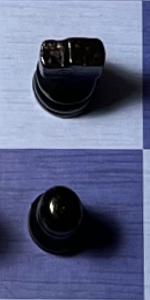
Label: Pawn_Black